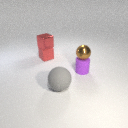
small purple rubber cylinder below small brown metal sphere